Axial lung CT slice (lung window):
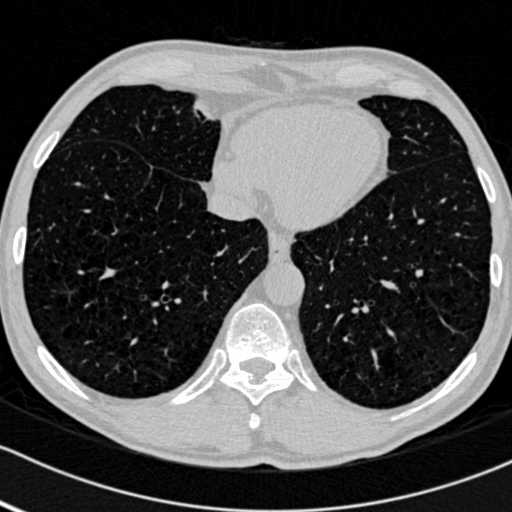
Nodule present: no